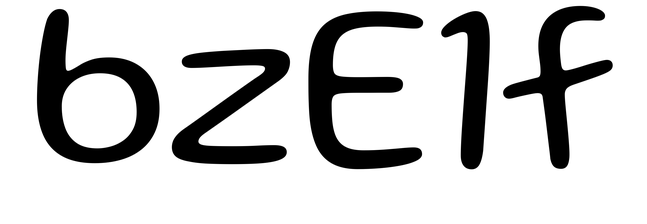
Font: Gluten_Light